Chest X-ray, PA view. Patient: 38 years old, sex M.
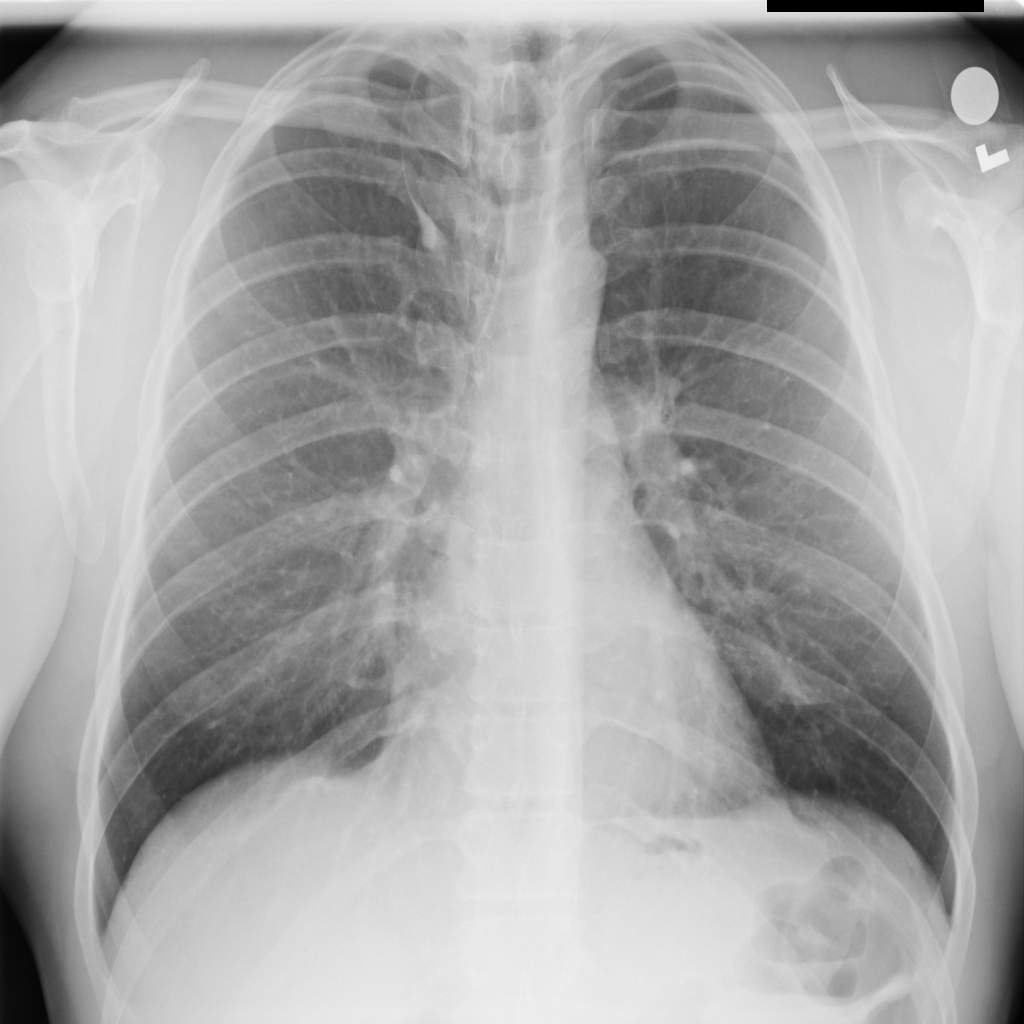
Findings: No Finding